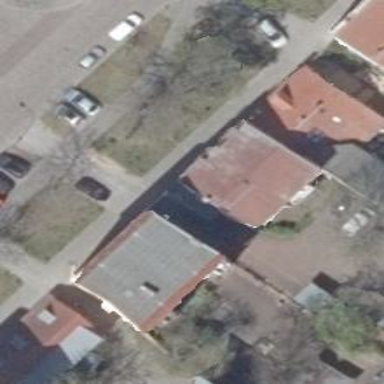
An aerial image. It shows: Residential building with red mansard roof made of roof tiles.